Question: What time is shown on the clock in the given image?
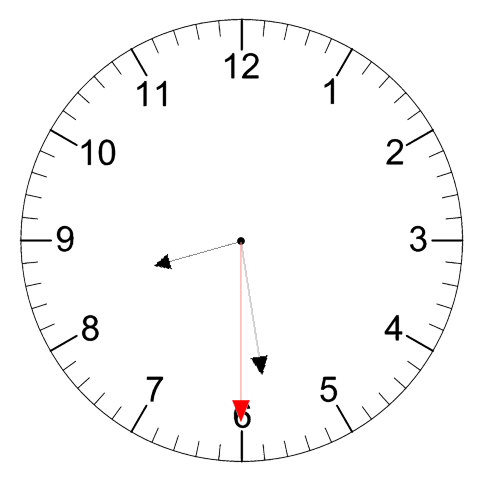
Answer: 08:28:30